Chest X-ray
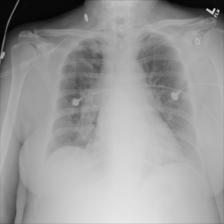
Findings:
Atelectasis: negative
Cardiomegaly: negative
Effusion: negative
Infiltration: negative
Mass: negative
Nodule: negative
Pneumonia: negative
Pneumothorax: negative
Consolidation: negative
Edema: negative
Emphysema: negative
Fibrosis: negative
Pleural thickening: negative
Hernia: negative